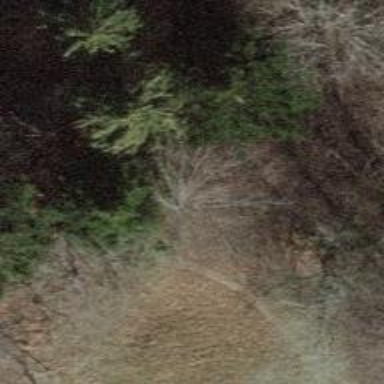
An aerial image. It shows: Brown bench.